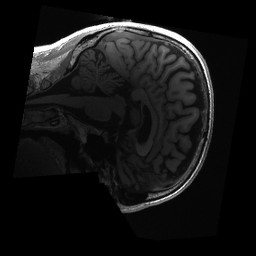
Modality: T1w
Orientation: sagittal
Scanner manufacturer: siemens
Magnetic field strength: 3 T
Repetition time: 2.3 s
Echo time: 0.00279 s